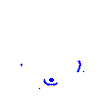
Particle: electron